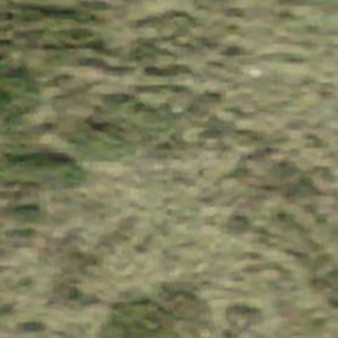
Label: other